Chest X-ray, PA view. Patient: 58 years old, sex M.
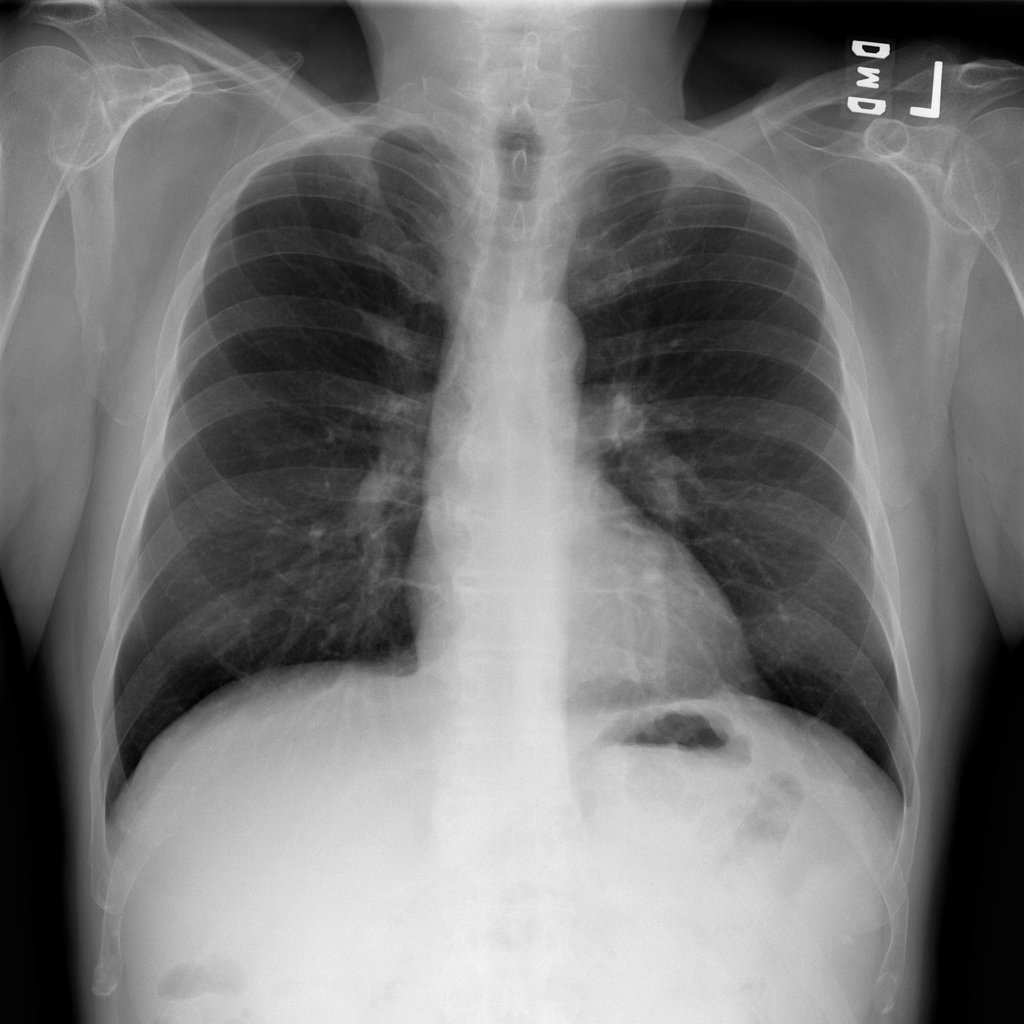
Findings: No Finding